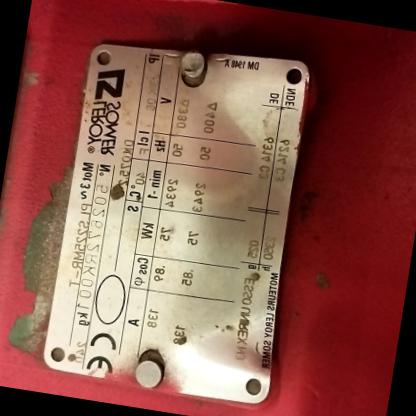
Klasa: tabliczka-znamionowa